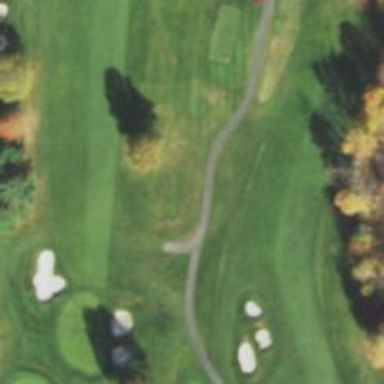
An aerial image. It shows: Path used for both walking and golf.